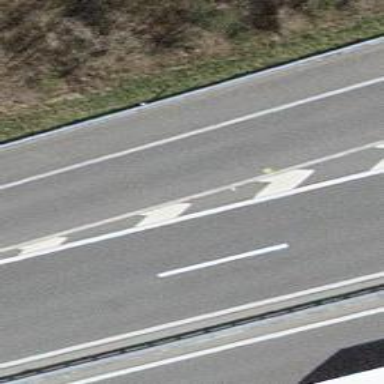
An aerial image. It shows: Asphalt motorway link.